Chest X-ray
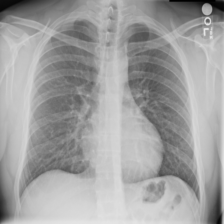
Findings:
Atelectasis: negative
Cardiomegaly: negative
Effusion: negative
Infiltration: negative
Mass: negative
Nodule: negative
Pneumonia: negative
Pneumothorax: negative
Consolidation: negative
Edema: negative
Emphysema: negative
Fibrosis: negative
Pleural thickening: negative
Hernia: negative